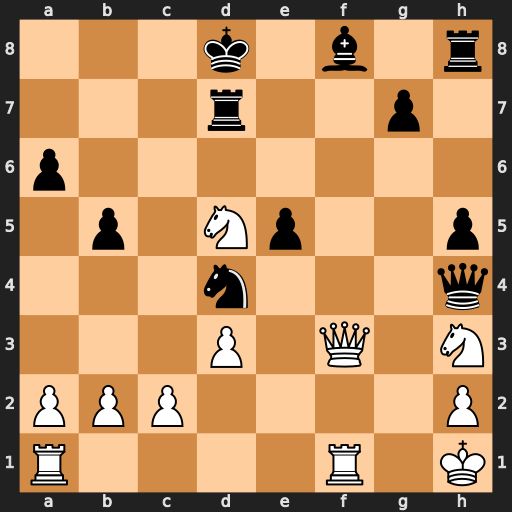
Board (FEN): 3k1b1r/3r2p1/p7/1p1Np2p/3n3q/3P1Q1N/PPP4P/R4R1K
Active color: w
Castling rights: -
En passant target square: -
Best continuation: Qxf8+ Rxf8 Rxf8#